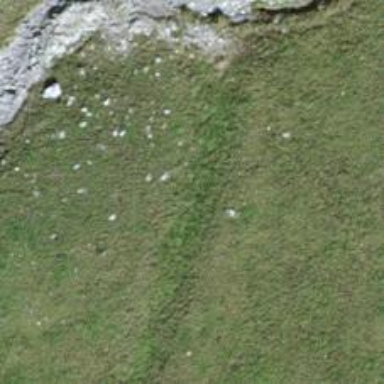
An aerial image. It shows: Track with very rough surface.